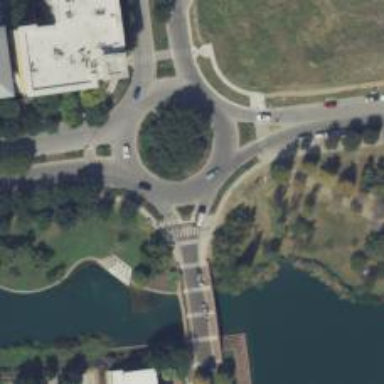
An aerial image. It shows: Tertiary road that leads to roundabout.